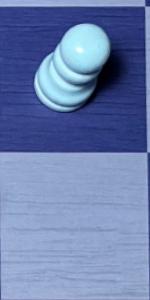
Label: Empty